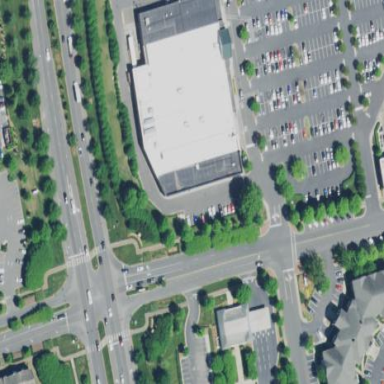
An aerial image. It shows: Supermarket building.